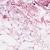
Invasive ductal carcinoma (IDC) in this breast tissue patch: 0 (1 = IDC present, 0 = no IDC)